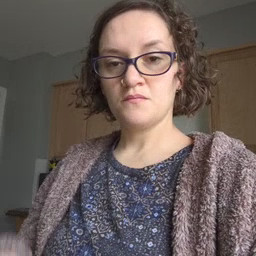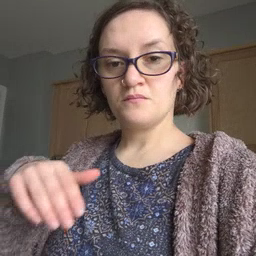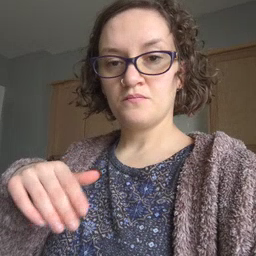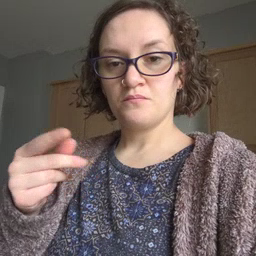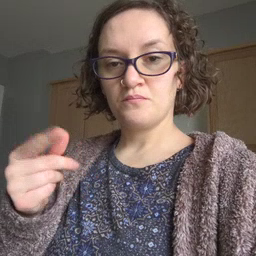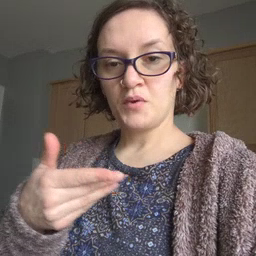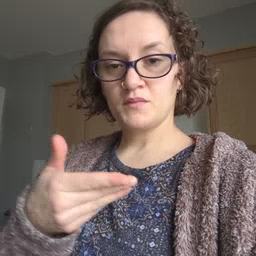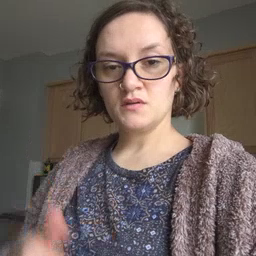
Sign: puppy